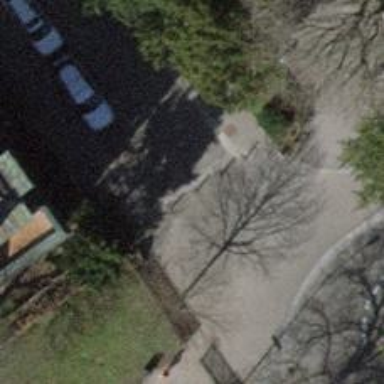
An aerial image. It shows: Bollard.